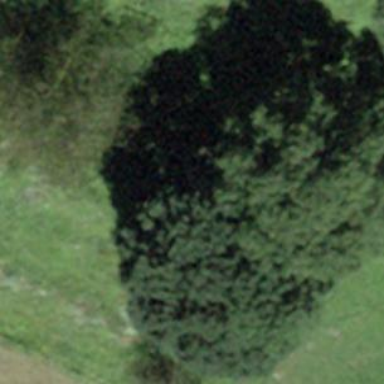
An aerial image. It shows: Forest area.